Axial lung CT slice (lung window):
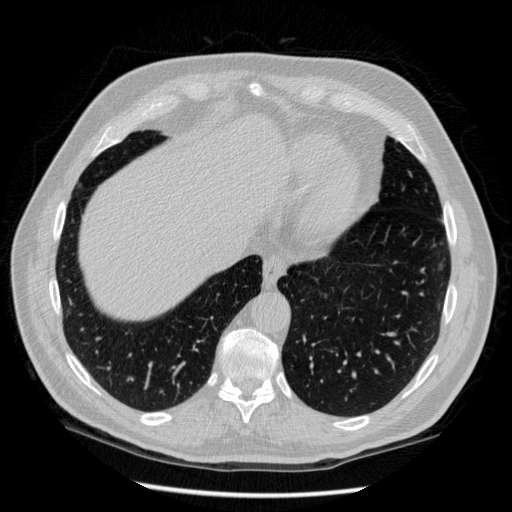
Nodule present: no